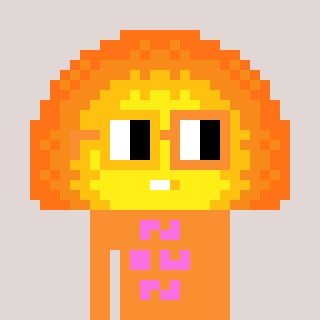
a pixel art character with square yellow and orange glasses, a sunset-shaped head and a orange-colored body on a warm background